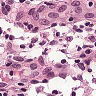
Metastatic tissue present: no